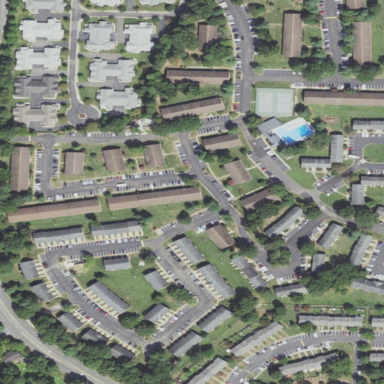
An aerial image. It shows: Residential area within neighborhood.